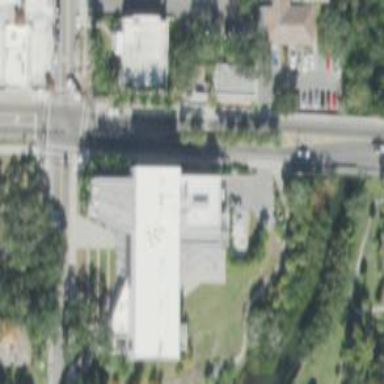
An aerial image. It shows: College building.